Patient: sex F, age 51
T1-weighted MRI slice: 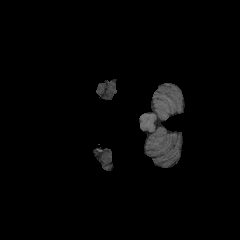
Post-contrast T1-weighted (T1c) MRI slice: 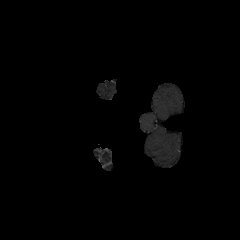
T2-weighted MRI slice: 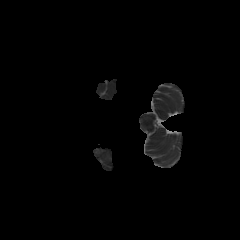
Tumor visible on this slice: no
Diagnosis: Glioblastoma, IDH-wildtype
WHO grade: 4